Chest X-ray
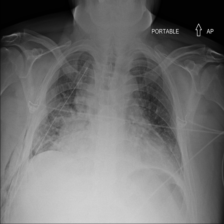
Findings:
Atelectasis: negative
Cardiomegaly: negative
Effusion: negative
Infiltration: positive
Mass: negative
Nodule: negative
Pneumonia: negative
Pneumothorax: positive
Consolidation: negative
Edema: negative
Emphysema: positive
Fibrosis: negative
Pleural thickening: negative
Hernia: negative